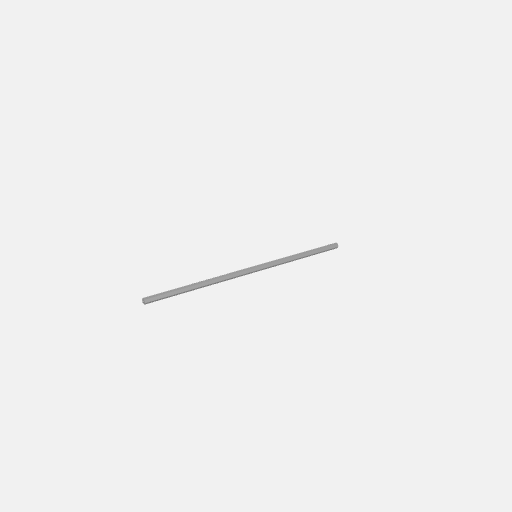
Part: Standoff8RID288